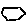
Label: hexagon